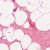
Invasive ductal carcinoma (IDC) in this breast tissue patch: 0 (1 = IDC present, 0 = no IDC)